Question: I'm having problem with GROUP BY. It returns the first entry it could find, but I would like it to return the last entry. Is that possible?
Here is my query (prepared query):
'''
SELECT stamp_user, stamp_date, stamp_type
FROM rws_stamps
WHERE stamp_date >= ?
GROUP BY stamp_user
ORDER BY stamp_date DESC
'''
My table looks like this:

What I want it to return is row 7 and 3, but i get 1 and 2.
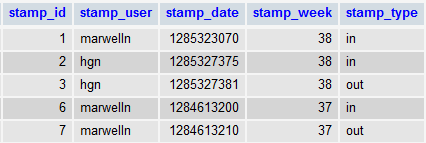
Answer: Try:
'''
SELECT stamp_user, max(stamp_date), stamp_type
FROM rws_stamps
WHERE stamp_date >= ?
GROUP BY stamp_user, stamp_type
'''